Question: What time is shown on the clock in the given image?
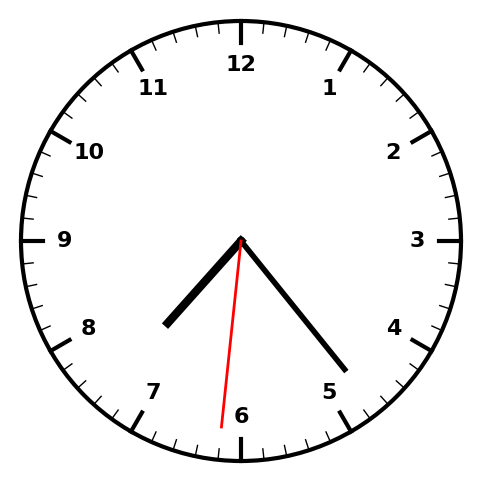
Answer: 07:23:31